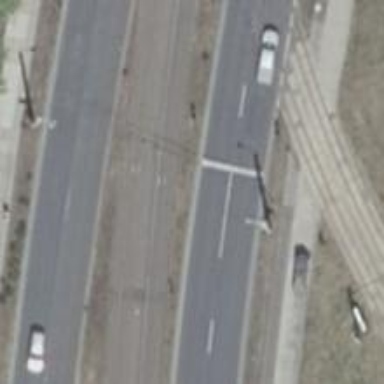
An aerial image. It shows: Road with traffic signals.